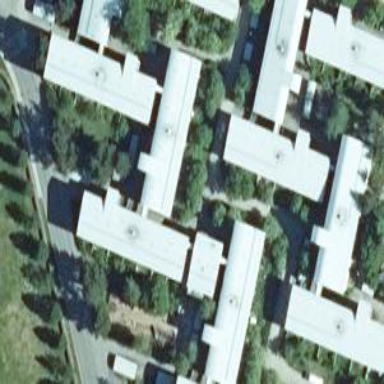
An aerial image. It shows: Kindergarten.